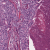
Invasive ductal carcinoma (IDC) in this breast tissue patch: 0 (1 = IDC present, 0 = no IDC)